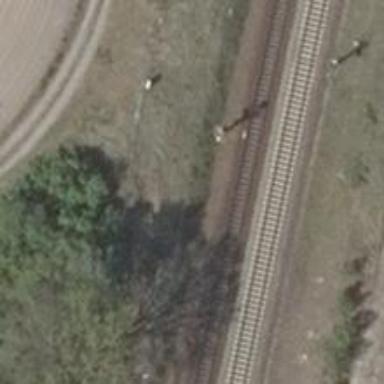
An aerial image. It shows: Railway signal.